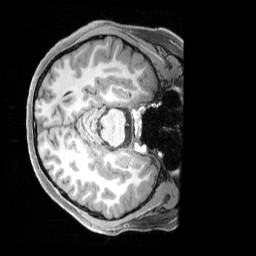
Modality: T1w
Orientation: axial
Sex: female
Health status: ill
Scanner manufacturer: siemens
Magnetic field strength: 3 T
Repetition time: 2.4 s
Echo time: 0.00201 s